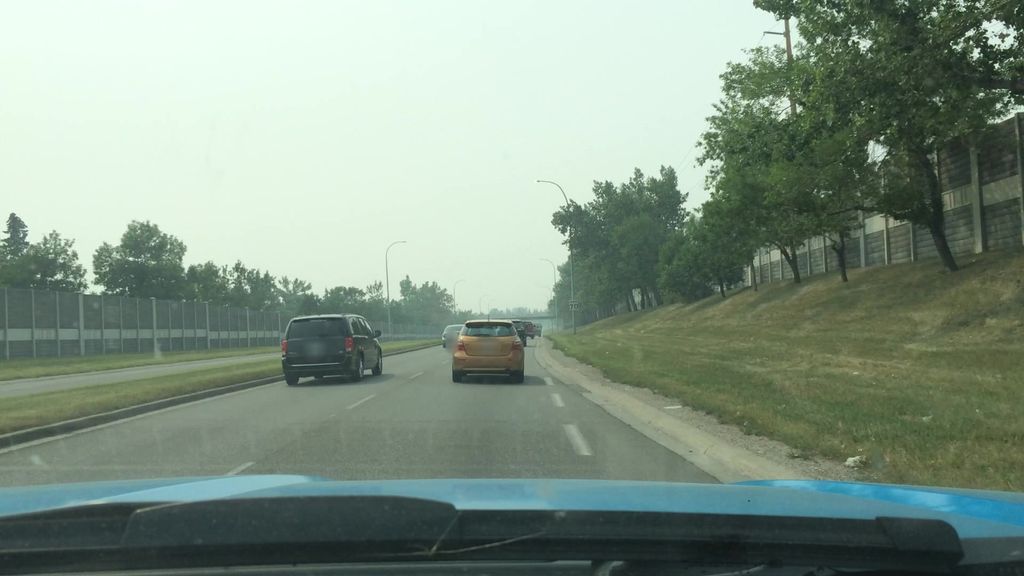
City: calgary